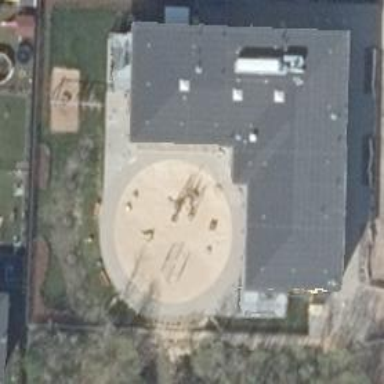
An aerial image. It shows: Kindergarten.